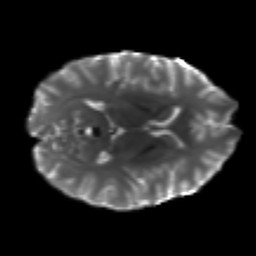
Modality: T2w
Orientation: axial
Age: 26
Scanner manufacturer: siemens
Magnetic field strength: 3 T
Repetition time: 4.52 s
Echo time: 0.084 s